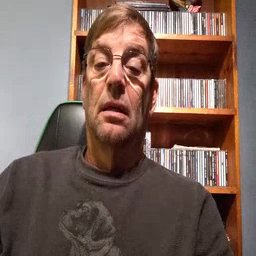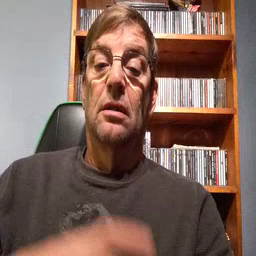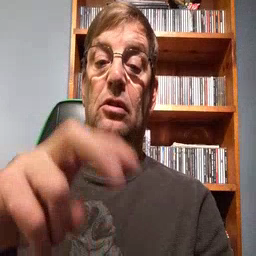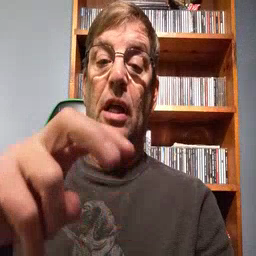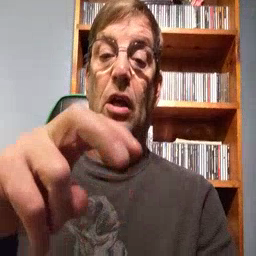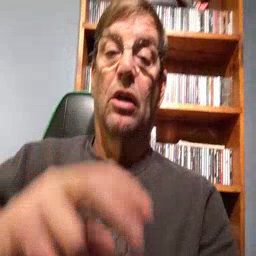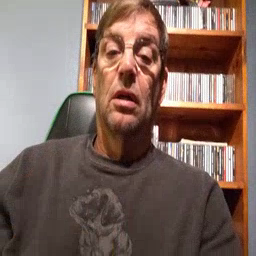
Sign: chair